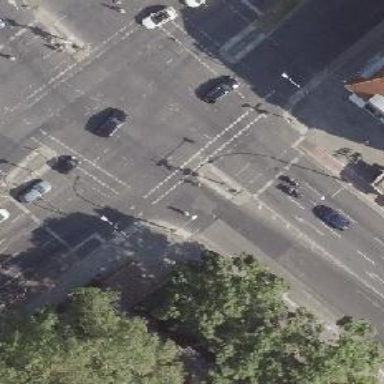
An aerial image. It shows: Road crossing with traffic signals.